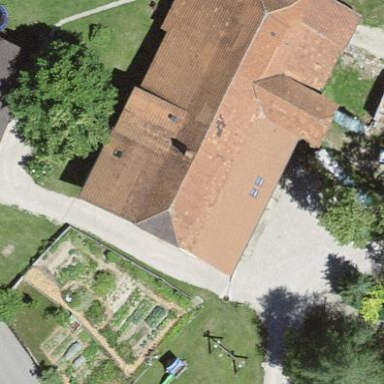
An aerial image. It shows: Farm building.